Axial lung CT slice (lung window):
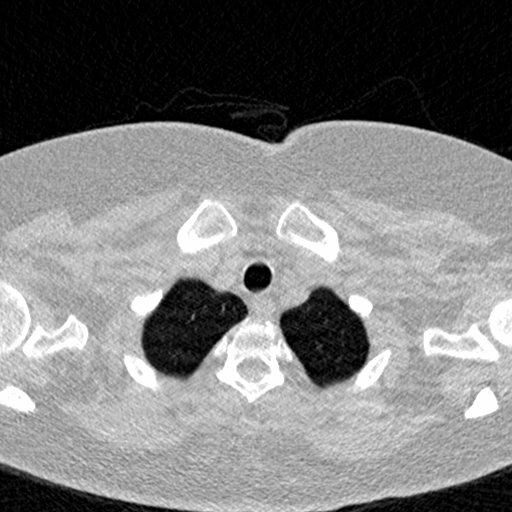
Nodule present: no